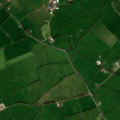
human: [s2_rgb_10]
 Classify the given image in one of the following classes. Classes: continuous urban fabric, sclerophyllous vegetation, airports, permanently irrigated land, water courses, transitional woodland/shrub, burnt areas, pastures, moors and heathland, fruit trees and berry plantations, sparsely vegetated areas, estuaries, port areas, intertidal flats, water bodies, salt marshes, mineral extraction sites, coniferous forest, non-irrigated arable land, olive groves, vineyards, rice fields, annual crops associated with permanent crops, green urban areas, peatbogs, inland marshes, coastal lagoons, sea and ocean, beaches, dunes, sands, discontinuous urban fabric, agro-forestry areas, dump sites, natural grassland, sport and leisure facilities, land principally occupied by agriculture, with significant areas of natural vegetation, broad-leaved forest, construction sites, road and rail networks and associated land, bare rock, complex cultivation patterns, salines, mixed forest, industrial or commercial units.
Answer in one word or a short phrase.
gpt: pastures